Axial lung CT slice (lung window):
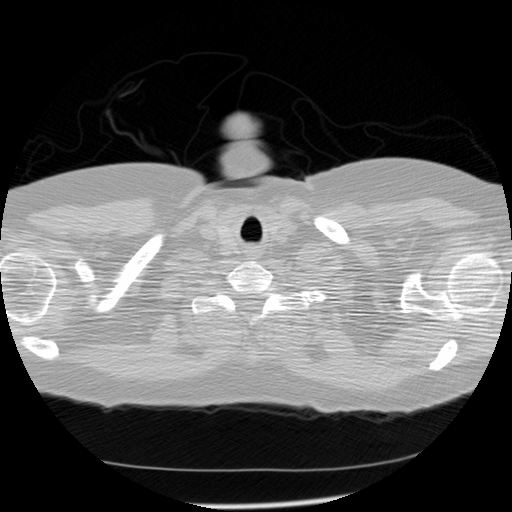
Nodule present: no